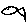
Label: fish